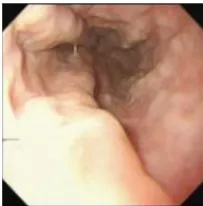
(B-F) Annual routine check-ups from 2019 to 2023 showed progressive aggravation of esophageal and gastric fundal varices.
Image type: endoscopy (gi_endoscopy)